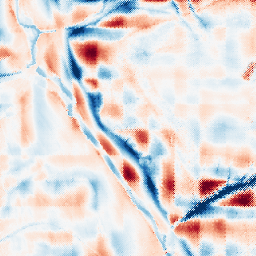
Category: wavelet
Decomposition family: wavelet_reverse_biorthogonal
Decomposition parameters: wavelet: rbio1.3
level: 5
Upsampling method: regularized
Upsampling parameters: scale: 4
lambda_reg: 0.1
Upsampling scale: 4